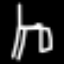
Label: chair